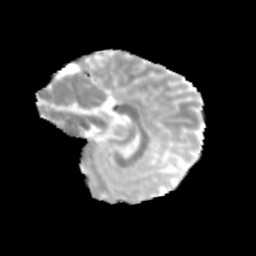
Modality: MD
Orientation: sagittal
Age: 13
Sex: male
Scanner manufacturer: siemens
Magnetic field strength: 3 T
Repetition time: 3.8 s
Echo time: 0.07 s